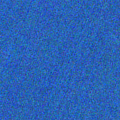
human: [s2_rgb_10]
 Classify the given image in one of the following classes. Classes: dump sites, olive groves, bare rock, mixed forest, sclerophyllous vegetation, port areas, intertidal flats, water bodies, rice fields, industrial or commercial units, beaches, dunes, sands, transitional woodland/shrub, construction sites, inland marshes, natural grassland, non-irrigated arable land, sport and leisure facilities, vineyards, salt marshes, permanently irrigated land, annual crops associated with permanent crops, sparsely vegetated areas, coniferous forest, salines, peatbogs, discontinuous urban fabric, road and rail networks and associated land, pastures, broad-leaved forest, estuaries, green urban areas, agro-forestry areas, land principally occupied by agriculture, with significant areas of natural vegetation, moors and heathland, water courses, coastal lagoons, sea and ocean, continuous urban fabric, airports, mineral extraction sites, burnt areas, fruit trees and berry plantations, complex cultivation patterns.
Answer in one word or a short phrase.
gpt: sea and ocean